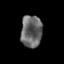
Tissue: skin
Cell type: Epithelial cells
Senescence score: 0.2797
Nuclear area (px): 659
Mean DAPI intensity: 104.179